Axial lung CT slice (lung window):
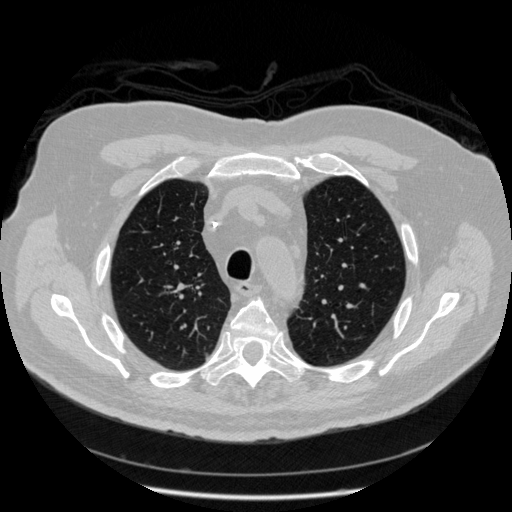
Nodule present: no